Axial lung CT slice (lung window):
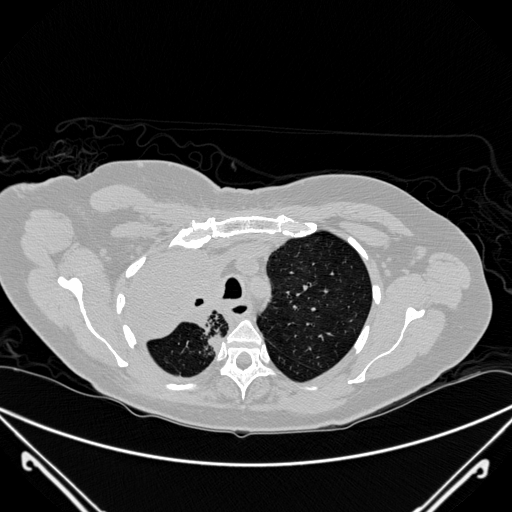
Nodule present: no